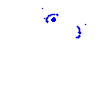
Particle: kaon